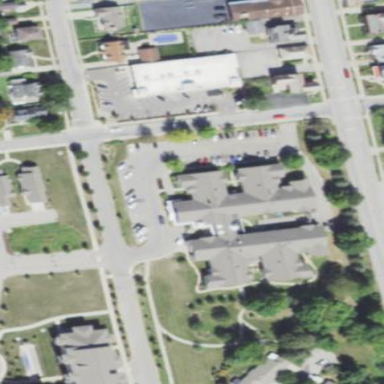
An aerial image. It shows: Nursing home building.